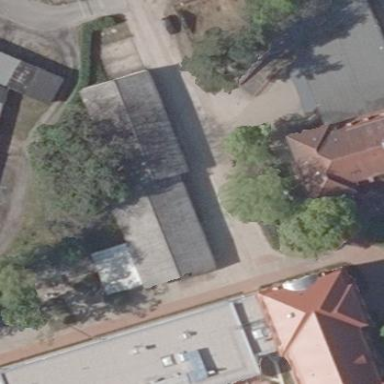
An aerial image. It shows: Group of garages.